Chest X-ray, PA view. Patient: 6 years old, sex F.
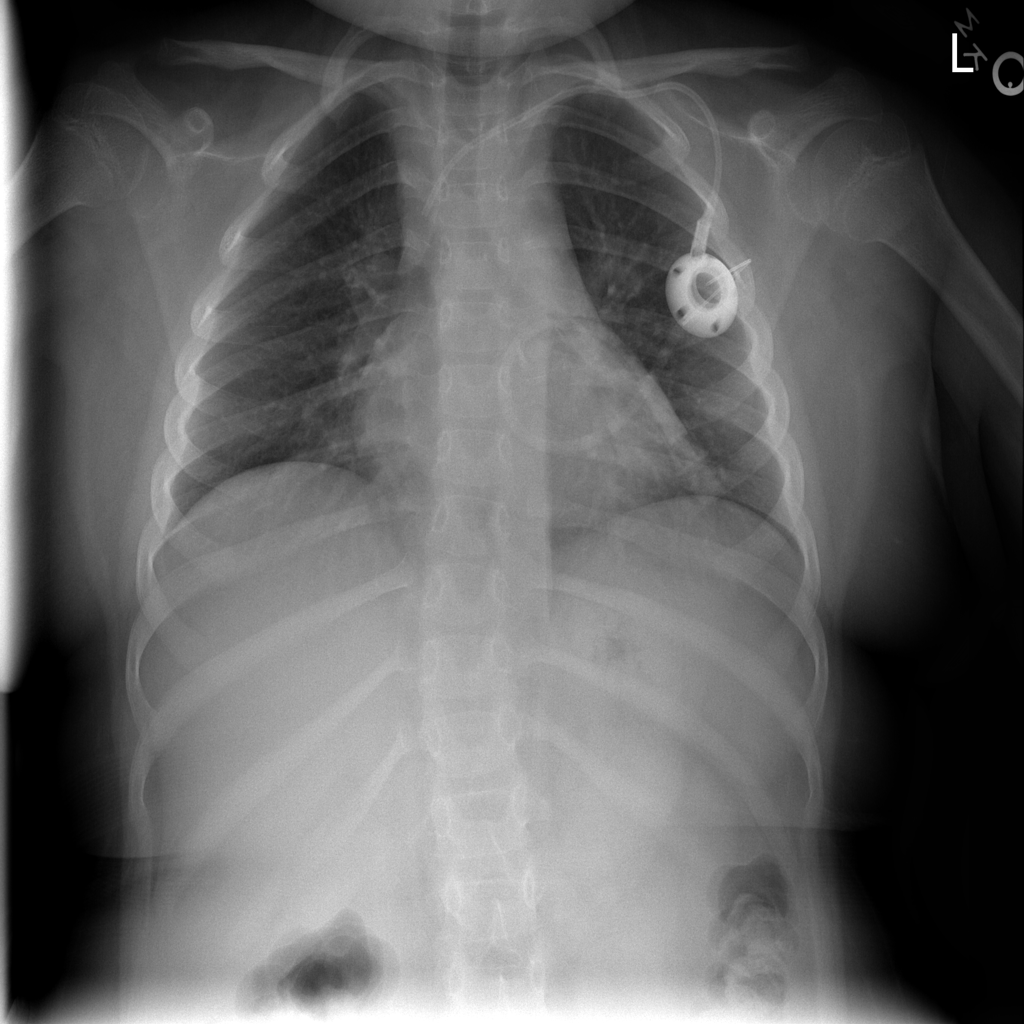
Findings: No Finding